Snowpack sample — Loveland Pass, Silver Plume, Colorado, USA (2/11/26, 12:00 PM MST)
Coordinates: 39.663, -105.886
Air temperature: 35 °F
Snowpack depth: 82 cm
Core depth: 30 cm
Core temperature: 28.4 °F
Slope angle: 13°, slope face: 12°
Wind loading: high
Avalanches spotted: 1
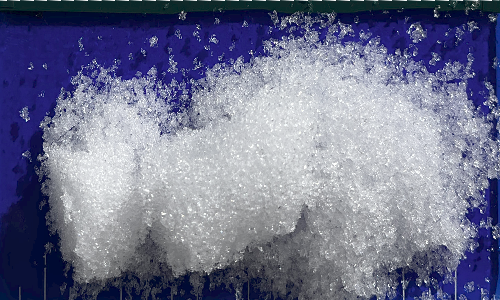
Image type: core
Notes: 1 small avalanche spotted on the north side of the bowl, lots of wind loading